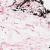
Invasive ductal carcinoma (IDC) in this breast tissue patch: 0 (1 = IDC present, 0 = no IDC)